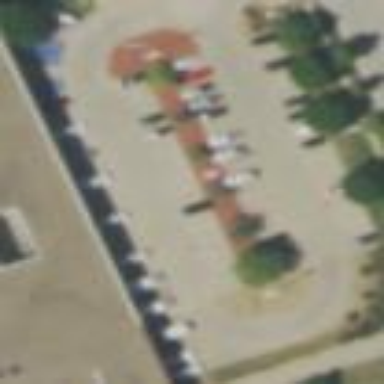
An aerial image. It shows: Parking area with surface.